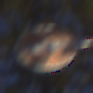
Verkehrszeichen: VerbotDerEinfahrt
Umgebung: Outdoor, Nature
Tageszeit: MorningAfternoon
Wetter: Clear
Licht: Natural
Jahreszeit: Winter
Kontrast: HighContrast